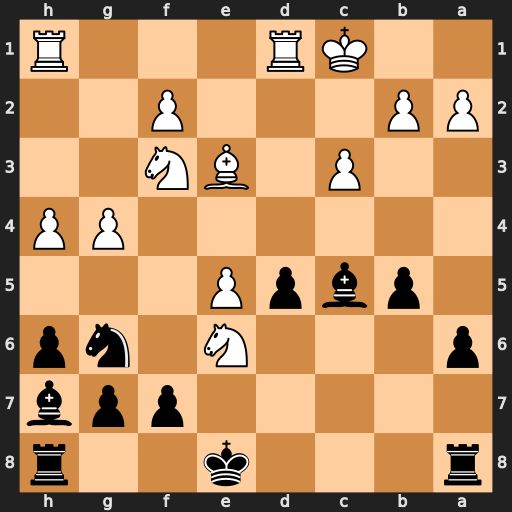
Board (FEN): r3k2r/5ppb/p3N1np/1pbpP3/6PP/2P1BN2/PP3P2/2KR3R
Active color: b
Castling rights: kq
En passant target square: -
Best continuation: Bxe3+ fxe3 fxe6